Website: home-depot
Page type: billing-address
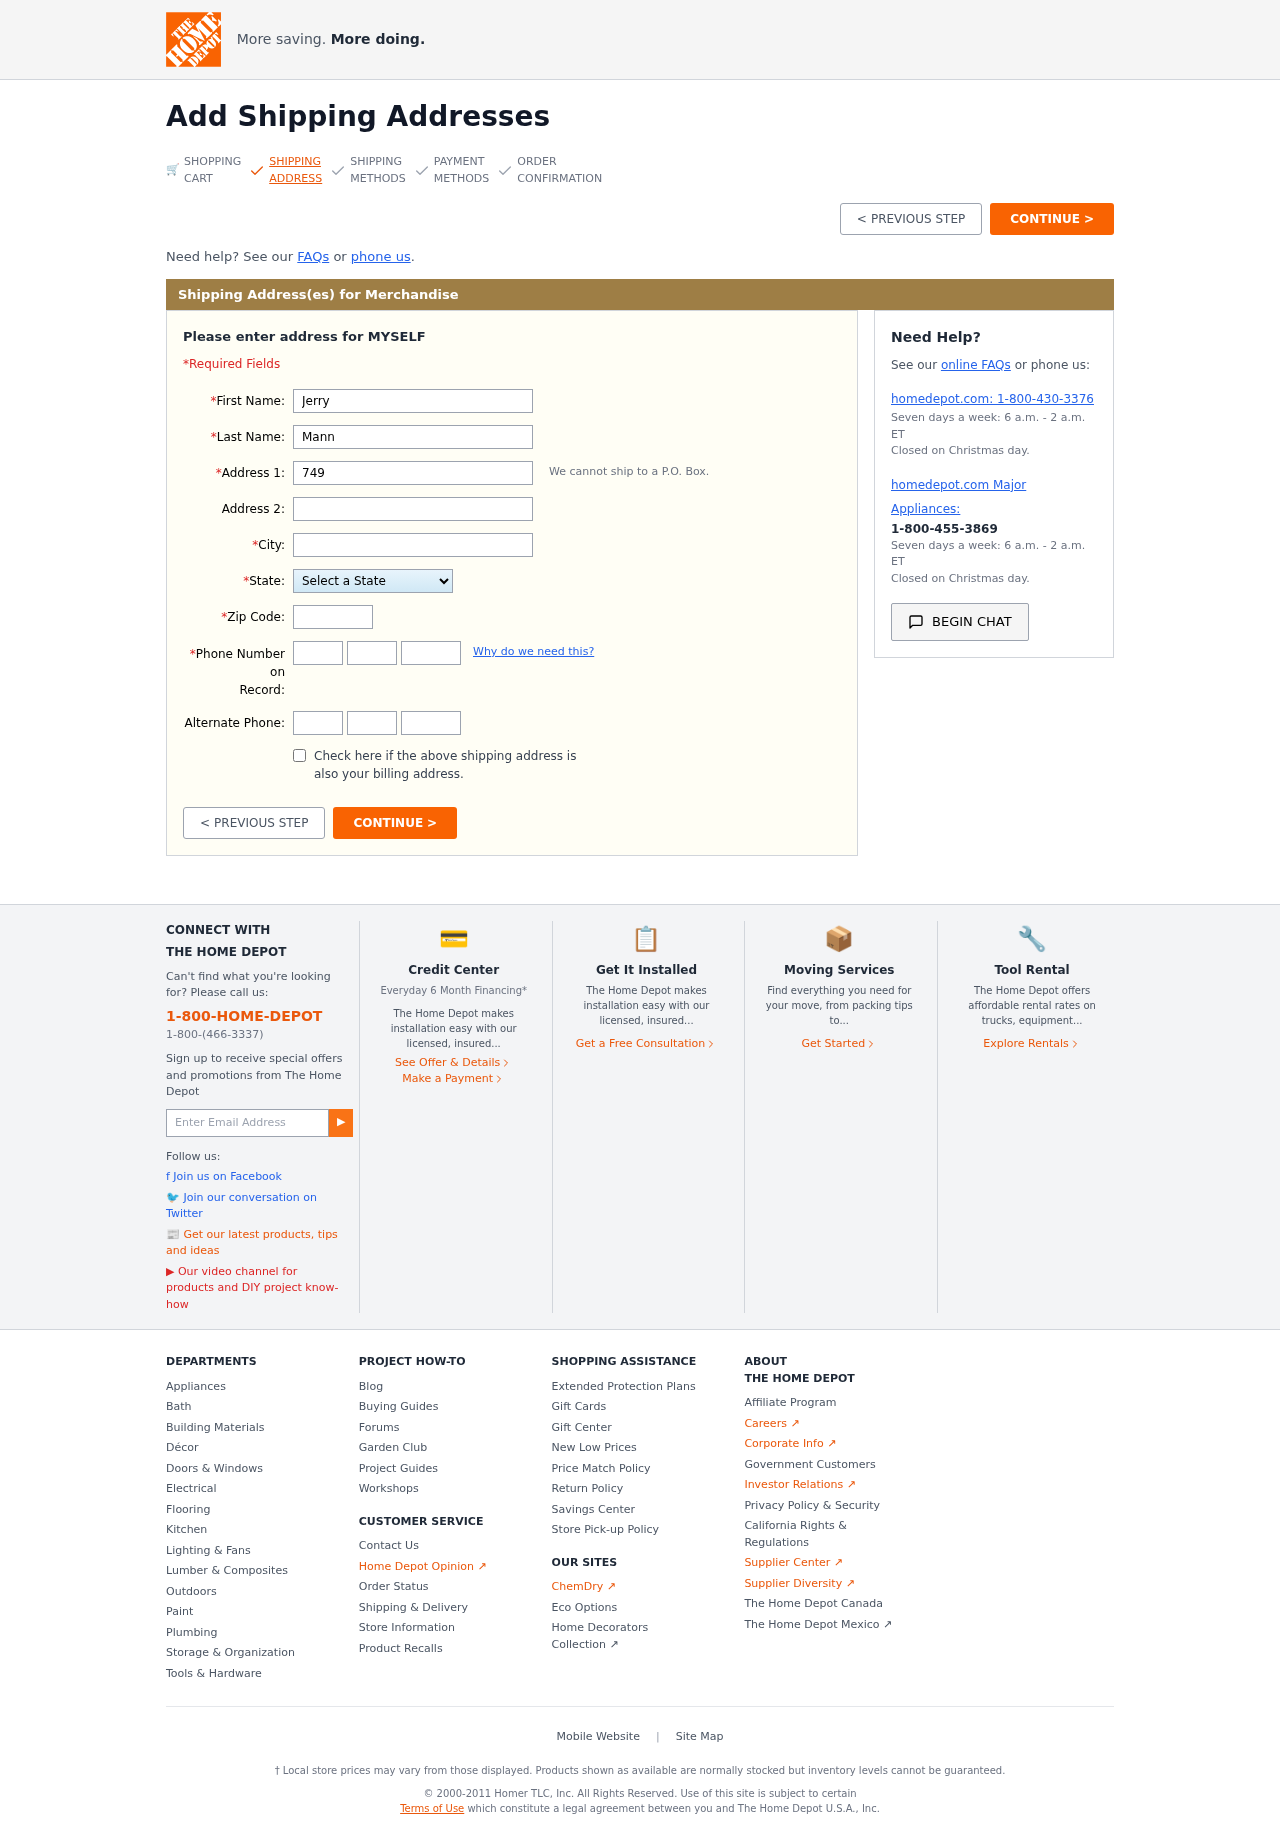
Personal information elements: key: PII_STATE
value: MH
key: PII_FIRSTNAME
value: Jerry
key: PII_LASTNAME
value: Mann
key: PII_STREET
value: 749 Kevin Radial
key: PII_CITY
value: Lake Wanda
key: PII_POSTCODE
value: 81786
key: PII_PHONE_AREA
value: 569
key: PII_PHONE_PREFIX
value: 694
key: PII_PHONE_LINE
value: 0784
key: PII_PHONE_ALT_AREA
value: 217
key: PII_PHONE_ALT_PREFIX
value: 442
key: PII_PHONE_ALT_LINE
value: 0421